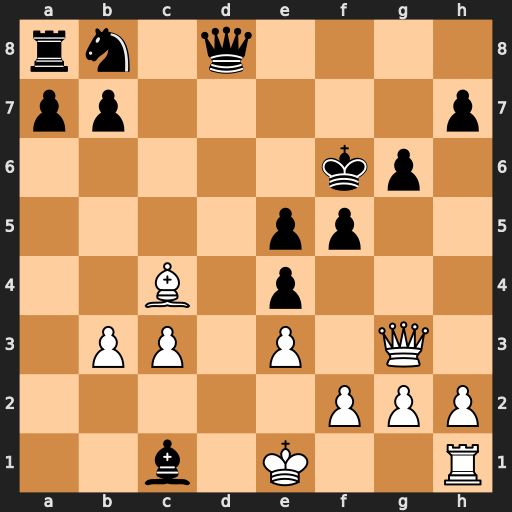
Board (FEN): rn1q4/pp5p/5kp1/4pp2/2B1p3/1PP1P1Q1/5PPP/2b1K2R
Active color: w
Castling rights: K
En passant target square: -
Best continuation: Qh4+ Kg7 Qxd8